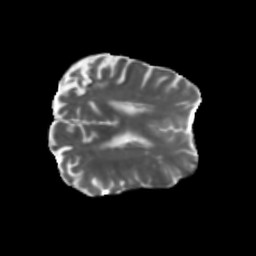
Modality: T2w
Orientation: axial
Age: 73
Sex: female
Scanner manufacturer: siemens
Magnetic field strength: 3 T
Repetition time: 5.25 s
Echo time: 0.08 s